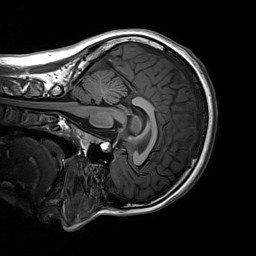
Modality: T1w
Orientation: sagittal
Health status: healthy
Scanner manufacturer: siemens
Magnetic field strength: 3 T
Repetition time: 2.3 s
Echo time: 0.00236 s